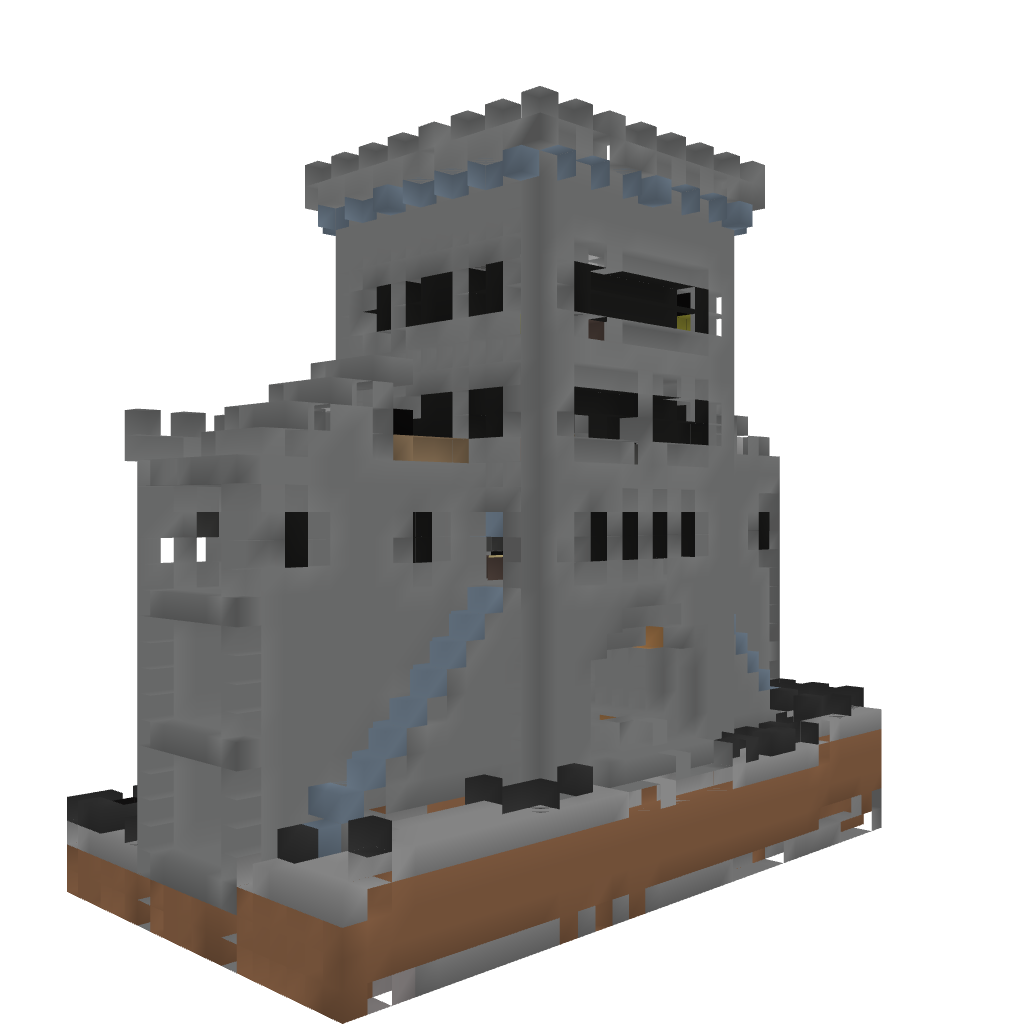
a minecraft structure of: Skin System redstone door (5 by 3 pistons)